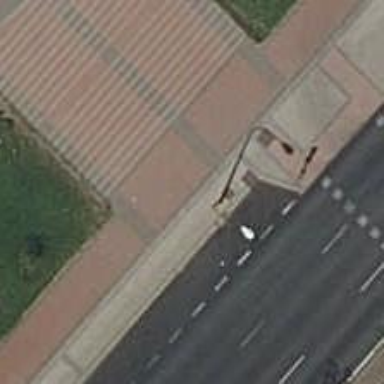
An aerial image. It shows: Road with steps.